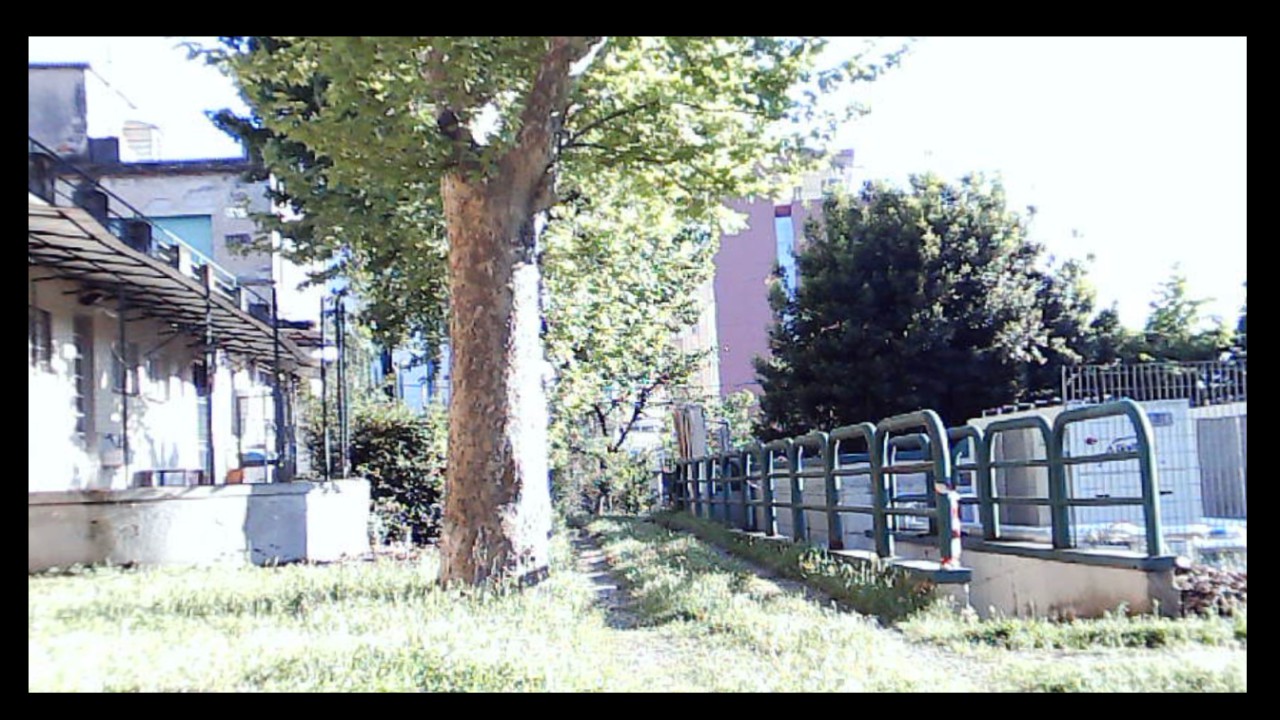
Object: Betafpv air75